Field crop: maize
Growth stage: 2
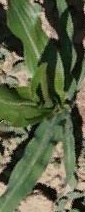
Species: maize